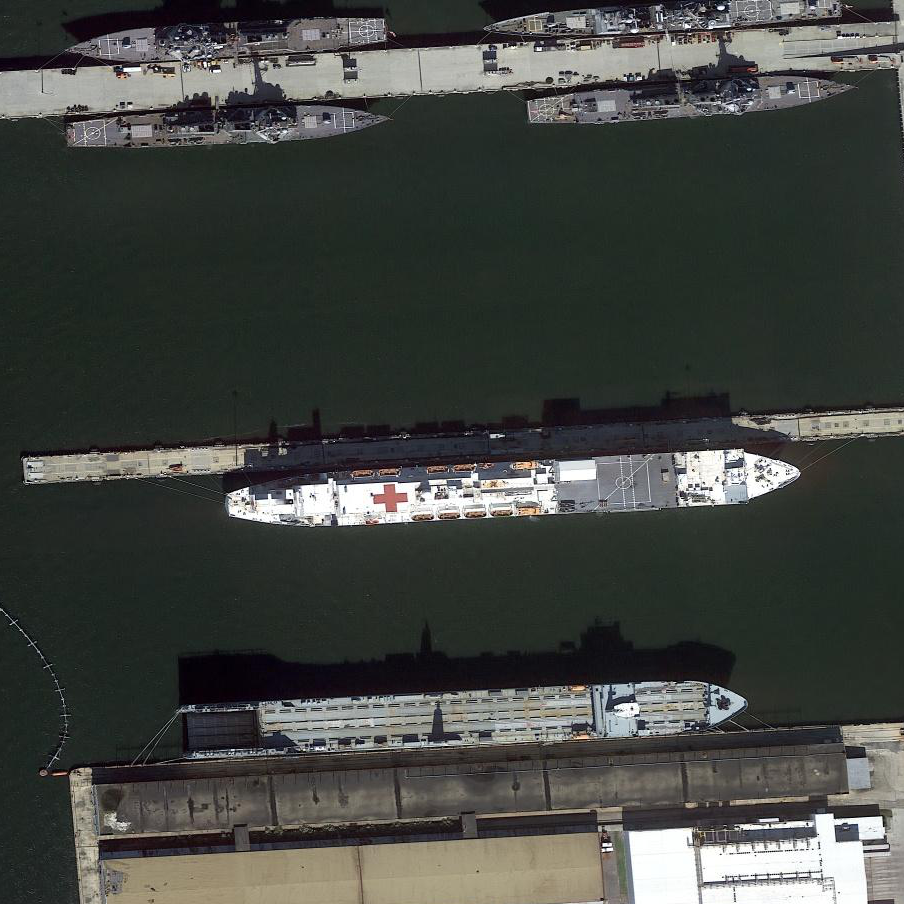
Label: Medical_ship